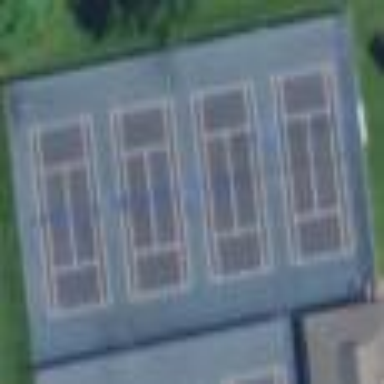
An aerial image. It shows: Tennis court on pitch designated for leisure land.